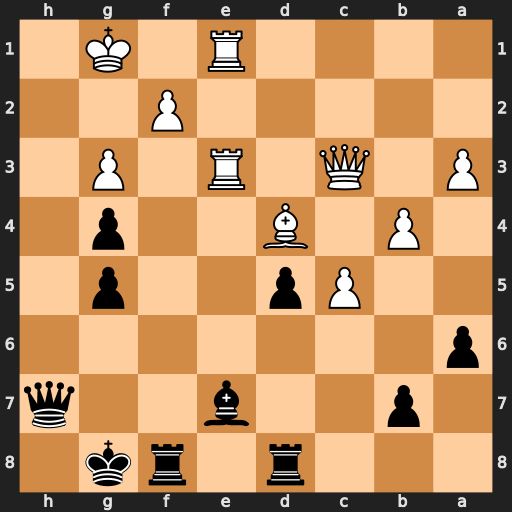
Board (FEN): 3r1rk1/1p2b2q/p7/2Pp2p1/1P1B2p1/P1Q1R1P1/5P2/4R1K1
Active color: b
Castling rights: -
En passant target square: -
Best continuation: Rxf2 Kxf2 Qh2+ Kf1 Rf8+